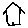
Label: house